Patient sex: M
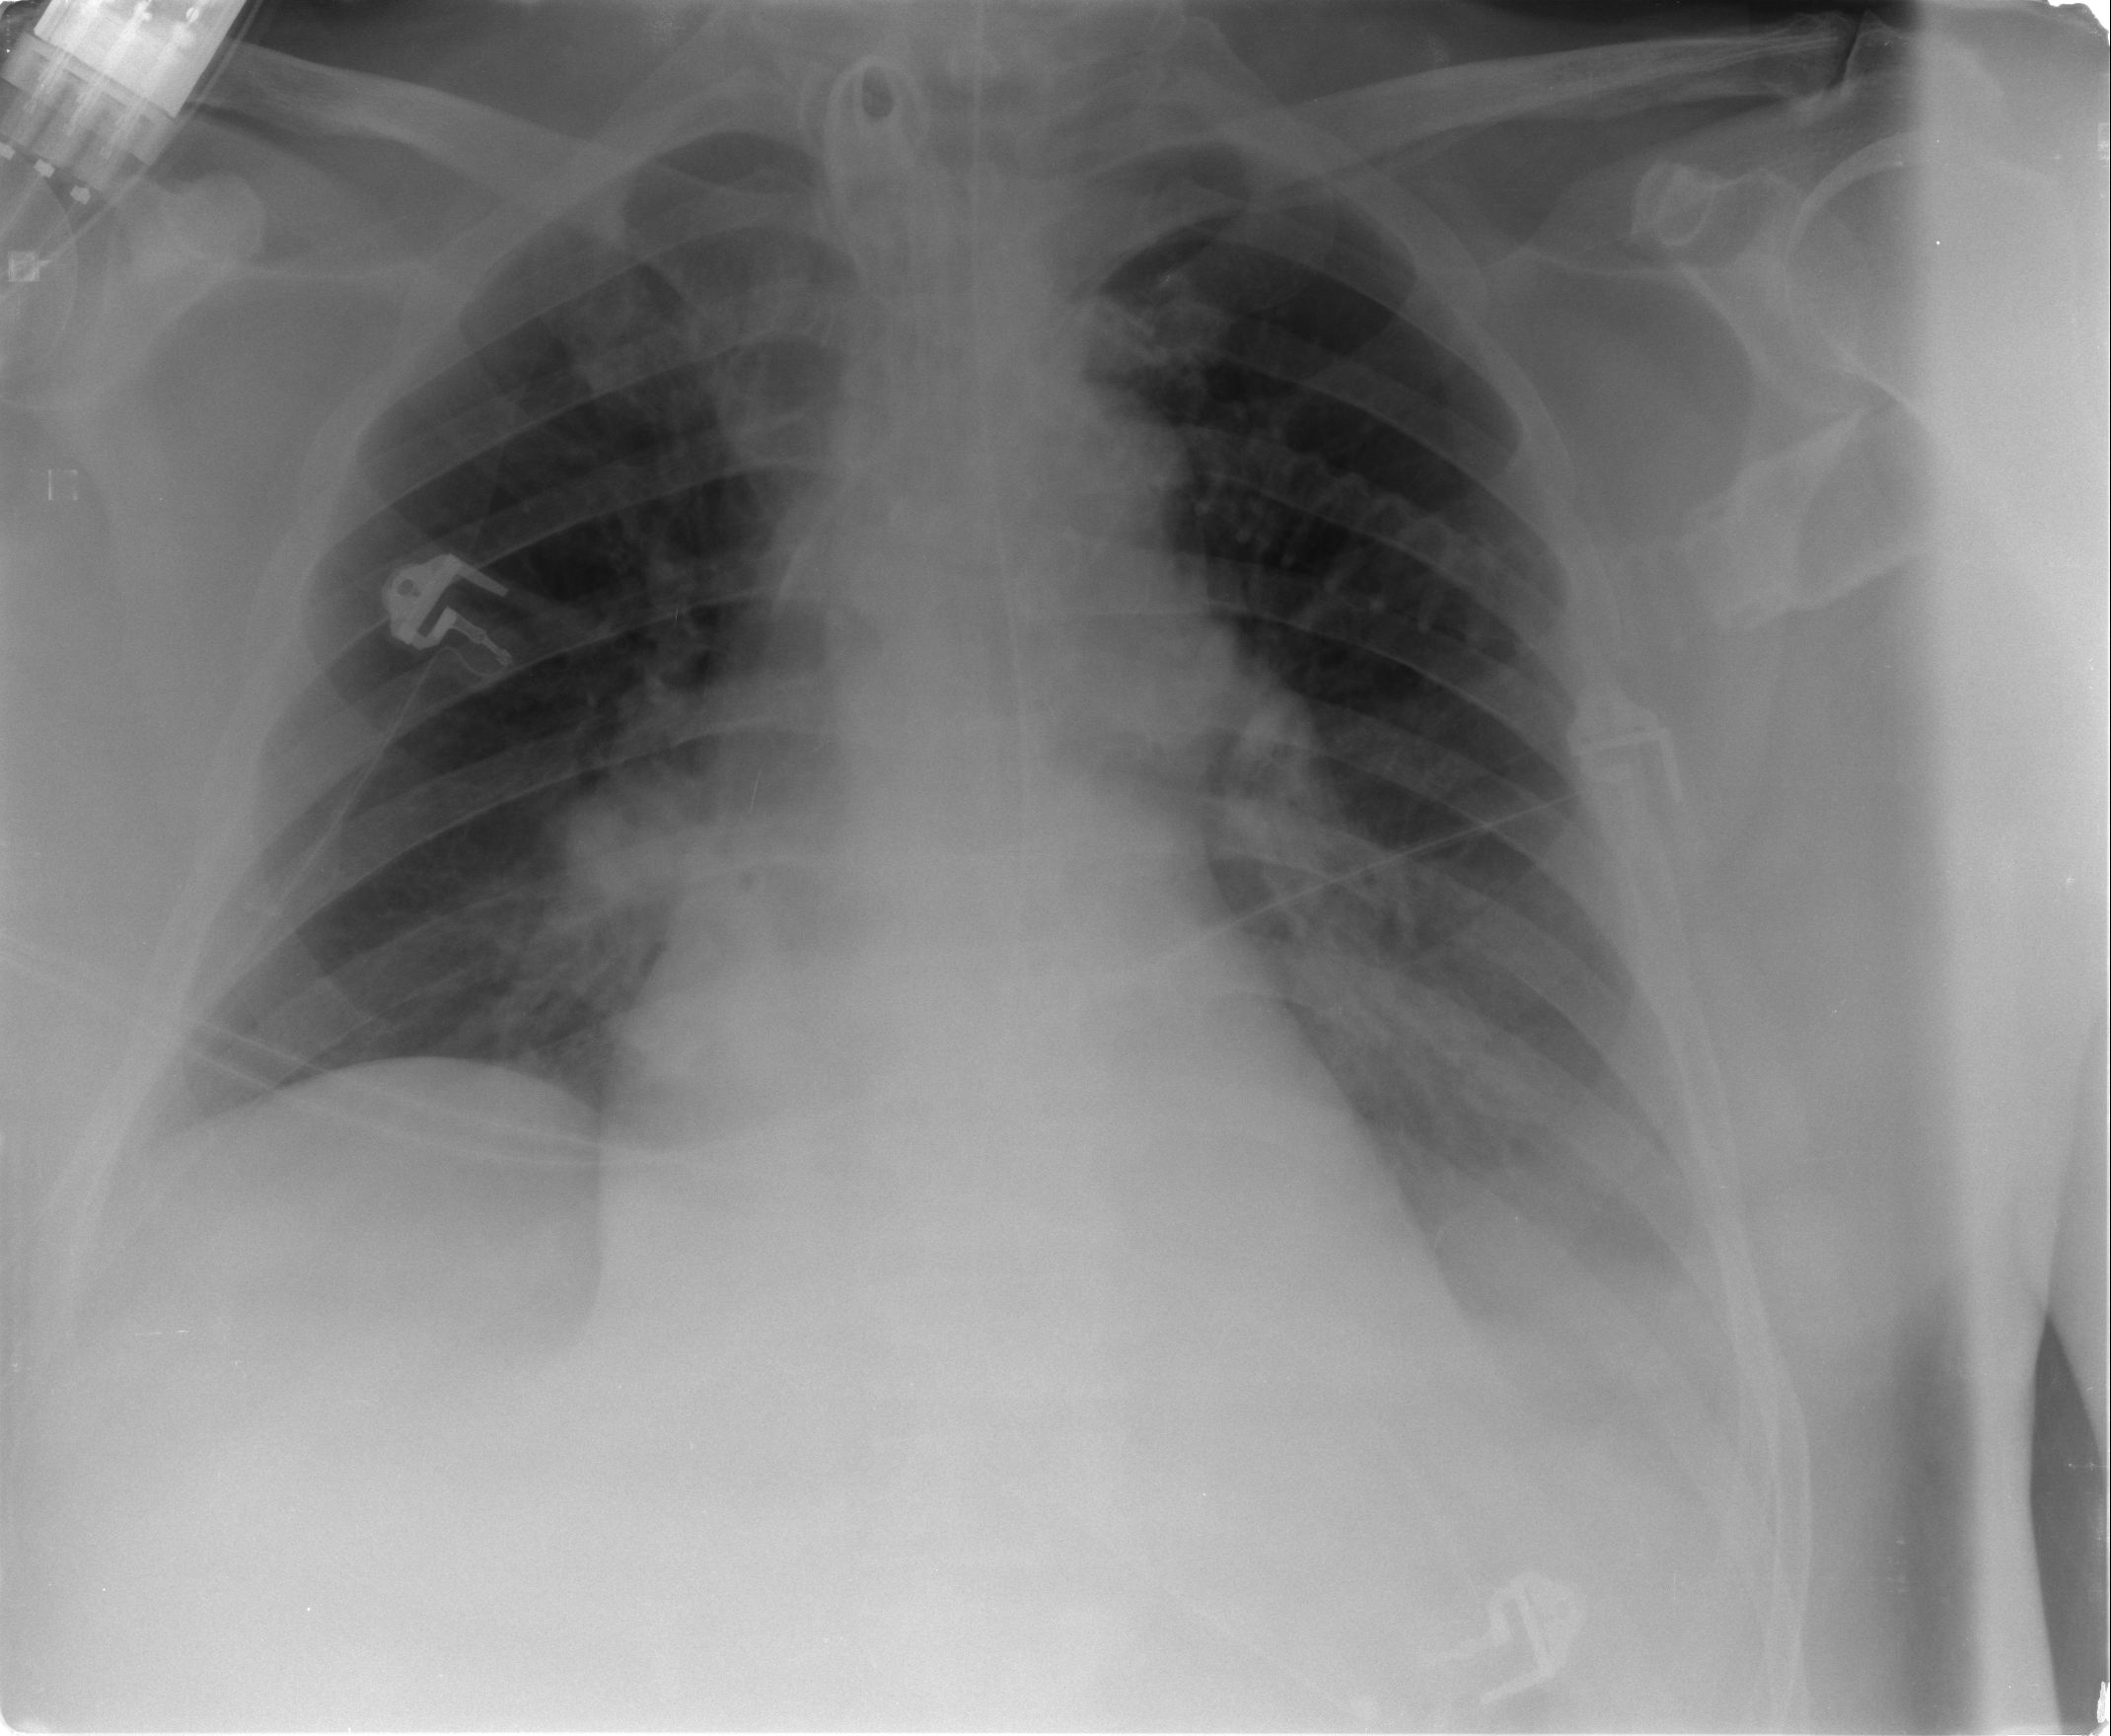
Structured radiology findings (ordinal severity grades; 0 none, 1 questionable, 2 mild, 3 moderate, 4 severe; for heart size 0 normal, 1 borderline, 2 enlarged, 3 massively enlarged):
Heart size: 1
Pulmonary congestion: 2
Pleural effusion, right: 0
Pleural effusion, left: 1
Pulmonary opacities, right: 0
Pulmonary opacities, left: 0
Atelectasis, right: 2
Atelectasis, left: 2